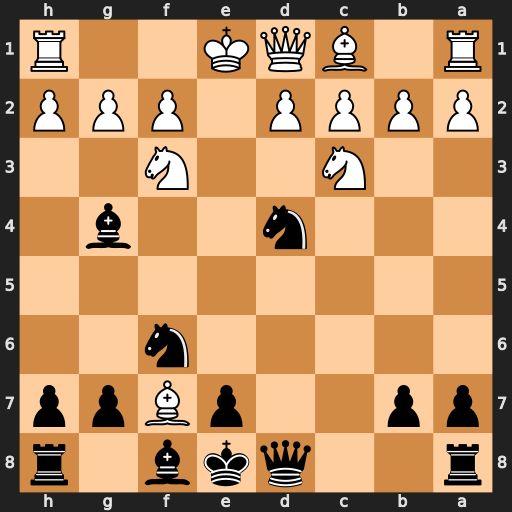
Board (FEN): r2qkb1r/pp2pBpp/5n2/8/3n2b1/2N2N2/PPPP1PPP/R1BQK2R
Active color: b
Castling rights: KQkq
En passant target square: -
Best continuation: Kxf7 Ne5+ Ke8 Nxg4 Nxg4 Qxg4 Nxc2+ Kd1 Nxa1